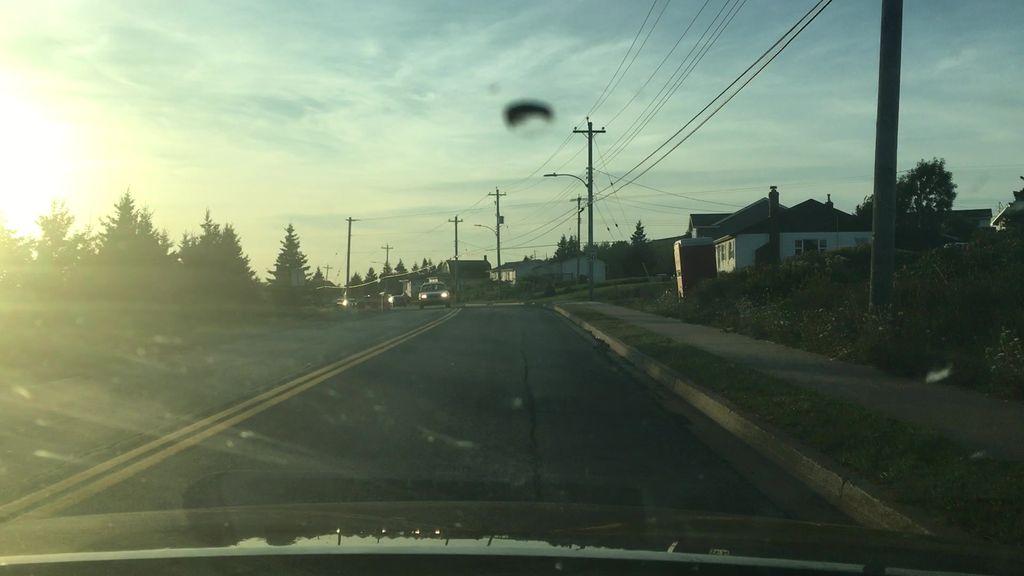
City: halifax